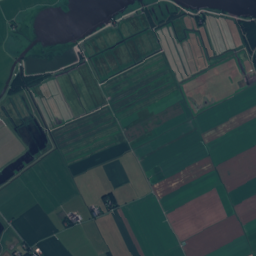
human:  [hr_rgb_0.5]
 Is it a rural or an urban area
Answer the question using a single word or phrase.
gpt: rural

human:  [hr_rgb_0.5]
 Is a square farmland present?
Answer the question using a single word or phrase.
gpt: no

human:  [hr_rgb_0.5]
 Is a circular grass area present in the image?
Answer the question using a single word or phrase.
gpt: no

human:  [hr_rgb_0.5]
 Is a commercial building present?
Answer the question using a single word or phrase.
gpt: no

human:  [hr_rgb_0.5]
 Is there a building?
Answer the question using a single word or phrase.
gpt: yes

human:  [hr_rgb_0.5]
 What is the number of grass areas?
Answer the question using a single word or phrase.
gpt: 89

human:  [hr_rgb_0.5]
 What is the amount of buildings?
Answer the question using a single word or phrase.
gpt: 37

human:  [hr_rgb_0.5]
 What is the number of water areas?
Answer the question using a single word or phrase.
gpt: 43

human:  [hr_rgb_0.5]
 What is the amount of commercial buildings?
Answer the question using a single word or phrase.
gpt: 0

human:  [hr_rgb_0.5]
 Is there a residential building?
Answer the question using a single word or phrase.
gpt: yes

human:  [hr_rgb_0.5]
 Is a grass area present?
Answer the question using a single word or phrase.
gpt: yes

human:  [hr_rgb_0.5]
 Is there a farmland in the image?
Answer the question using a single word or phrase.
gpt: yes

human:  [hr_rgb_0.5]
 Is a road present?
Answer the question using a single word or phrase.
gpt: yes

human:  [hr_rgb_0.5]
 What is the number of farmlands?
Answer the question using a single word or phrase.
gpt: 22

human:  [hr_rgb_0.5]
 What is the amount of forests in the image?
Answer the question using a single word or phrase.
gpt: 37

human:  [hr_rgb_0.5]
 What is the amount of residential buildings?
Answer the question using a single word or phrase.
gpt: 36

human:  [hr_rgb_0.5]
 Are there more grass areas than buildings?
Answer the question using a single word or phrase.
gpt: yes

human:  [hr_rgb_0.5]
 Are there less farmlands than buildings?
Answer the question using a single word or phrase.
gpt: yes

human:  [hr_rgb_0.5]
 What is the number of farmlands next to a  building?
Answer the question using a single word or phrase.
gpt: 15

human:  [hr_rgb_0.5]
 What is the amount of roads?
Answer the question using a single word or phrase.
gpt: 54

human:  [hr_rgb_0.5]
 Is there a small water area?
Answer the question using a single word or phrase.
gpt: yes

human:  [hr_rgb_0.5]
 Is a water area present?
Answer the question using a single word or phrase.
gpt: yes

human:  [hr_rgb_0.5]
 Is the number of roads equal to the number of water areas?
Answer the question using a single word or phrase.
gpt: no

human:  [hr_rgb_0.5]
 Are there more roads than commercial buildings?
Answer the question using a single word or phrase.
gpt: yes

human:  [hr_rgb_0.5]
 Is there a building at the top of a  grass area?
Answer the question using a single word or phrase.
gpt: yes

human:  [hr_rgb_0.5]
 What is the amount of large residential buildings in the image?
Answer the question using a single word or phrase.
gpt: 0

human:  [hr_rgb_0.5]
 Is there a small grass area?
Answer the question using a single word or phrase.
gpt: yes

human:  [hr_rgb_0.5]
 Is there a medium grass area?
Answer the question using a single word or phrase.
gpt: yes

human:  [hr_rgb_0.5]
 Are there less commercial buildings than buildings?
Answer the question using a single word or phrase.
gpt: yes

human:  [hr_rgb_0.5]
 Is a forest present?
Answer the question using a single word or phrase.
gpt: yes

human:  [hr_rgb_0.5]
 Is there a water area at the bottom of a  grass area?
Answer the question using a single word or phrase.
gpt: yes

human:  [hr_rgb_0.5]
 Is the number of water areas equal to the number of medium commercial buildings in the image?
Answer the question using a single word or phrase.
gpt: no

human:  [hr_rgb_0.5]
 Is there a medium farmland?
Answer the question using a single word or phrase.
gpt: no

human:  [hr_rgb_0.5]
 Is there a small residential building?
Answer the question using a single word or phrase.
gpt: yes

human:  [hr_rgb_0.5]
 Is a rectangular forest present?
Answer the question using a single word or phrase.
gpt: yes

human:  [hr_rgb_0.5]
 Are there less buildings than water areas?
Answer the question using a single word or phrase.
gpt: yes

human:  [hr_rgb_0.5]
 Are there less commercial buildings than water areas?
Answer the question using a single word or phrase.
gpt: yes

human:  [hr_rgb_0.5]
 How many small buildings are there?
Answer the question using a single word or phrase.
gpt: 35

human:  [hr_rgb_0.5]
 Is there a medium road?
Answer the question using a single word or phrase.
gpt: no

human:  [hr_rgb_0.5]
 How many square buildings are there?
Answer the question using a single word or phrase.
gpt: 0

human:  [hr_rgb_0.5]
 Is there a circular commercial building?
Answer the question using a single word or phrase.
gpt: no

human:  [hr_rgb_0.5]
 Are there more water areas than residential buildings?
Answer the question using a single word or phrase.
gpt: yes

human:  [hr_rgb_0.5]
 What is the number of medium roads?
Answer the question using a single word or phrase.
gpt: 0

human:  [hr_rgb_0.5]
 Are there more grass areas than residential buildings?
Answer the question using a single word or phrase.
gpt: yes

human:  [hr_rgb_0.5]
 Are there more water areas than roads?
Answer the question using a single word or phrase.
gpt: no

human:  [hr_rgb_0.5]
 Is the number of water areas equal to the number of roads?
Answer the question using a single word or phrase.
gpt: no

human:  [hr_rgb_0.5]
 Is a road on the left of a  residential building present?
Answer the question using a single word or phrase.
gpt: yes

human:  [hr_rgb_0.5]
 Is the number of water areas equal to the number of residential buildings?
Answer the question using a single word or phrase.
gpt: no

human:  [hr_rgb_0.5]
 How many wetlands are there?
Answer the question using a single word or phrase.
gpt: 9

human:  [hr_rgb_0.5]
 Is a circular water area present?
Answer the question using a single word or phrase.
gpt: no

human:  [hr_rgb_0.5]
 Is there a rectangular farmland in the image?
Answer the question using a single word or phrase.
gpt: no

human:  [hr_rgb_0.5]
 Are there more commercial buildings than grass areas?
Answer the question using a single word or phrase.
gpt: no

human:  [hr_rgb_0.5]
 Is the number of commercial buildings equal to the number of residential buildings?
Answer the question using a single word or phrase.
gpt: no

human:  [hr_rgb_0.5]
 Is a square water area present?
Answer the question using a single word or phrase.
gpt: no

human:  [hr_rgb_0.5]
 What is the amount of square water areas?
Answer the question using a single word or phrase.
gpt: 0

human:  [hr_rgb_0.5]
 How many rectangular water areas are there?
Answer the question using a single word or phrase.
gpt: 3

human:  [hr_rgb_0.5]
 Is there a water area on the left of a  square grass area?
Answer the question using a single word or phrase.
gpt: no

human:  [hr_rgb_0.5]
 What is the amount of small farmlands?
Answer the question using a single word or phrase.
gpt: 0

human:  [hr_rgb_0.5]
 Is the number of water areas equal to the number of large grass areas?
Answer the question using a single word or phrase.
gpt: no

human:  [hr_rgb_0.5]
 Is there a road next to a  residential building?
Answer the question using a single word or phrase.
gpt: yes

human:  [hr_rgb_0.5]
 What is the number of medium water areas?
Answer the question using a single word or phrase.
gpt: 8

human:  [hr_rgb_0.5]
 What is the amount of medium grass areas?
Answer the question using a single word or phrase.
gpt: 7

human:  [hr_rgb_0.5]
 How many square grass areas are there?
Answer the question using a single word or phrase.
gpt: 0

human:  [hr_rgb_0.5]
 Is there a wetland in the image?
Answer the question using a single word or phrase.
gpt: yes